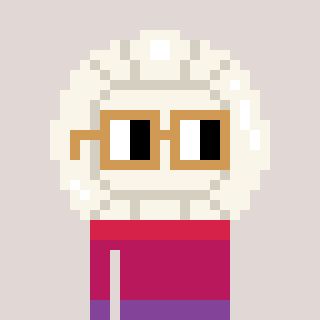
a pixel art character with square brown glasses, a volleyball-shaped head and a foggrey-colored body on a warm background